Interaction volume radius: 5 \u00c5
Interaction volume height: 25 \u00c5
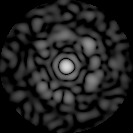
Disorder parameter: 0.6671